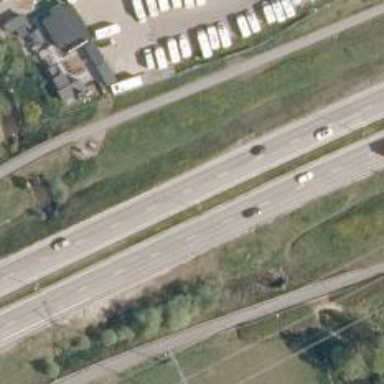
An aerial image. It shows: Asphalt trunk highway.